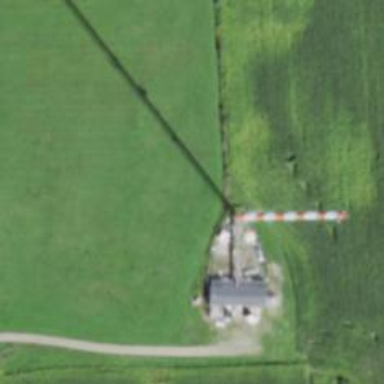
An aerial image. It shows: Man-made mast used for communication purposes.